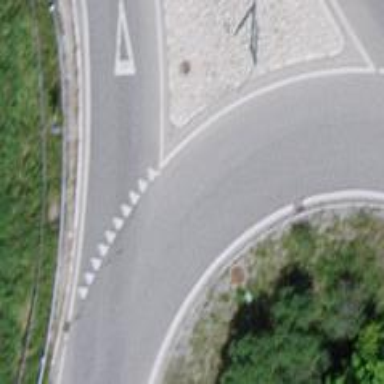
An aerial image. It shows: Tertiary road with asphalt surface leading to roundabout.